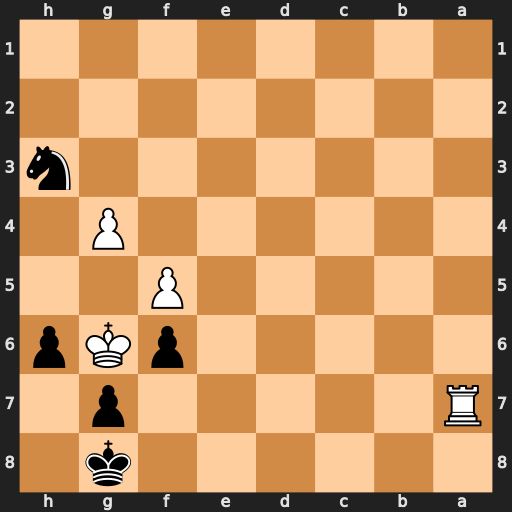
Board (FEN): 6k1/R5p1/5pKp/5P2/6P1/7n/8/8
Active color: b
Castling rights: -
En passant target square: -
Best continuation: Nf4#